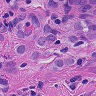
Metastatic tissue present: yes